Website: apple
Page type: cart
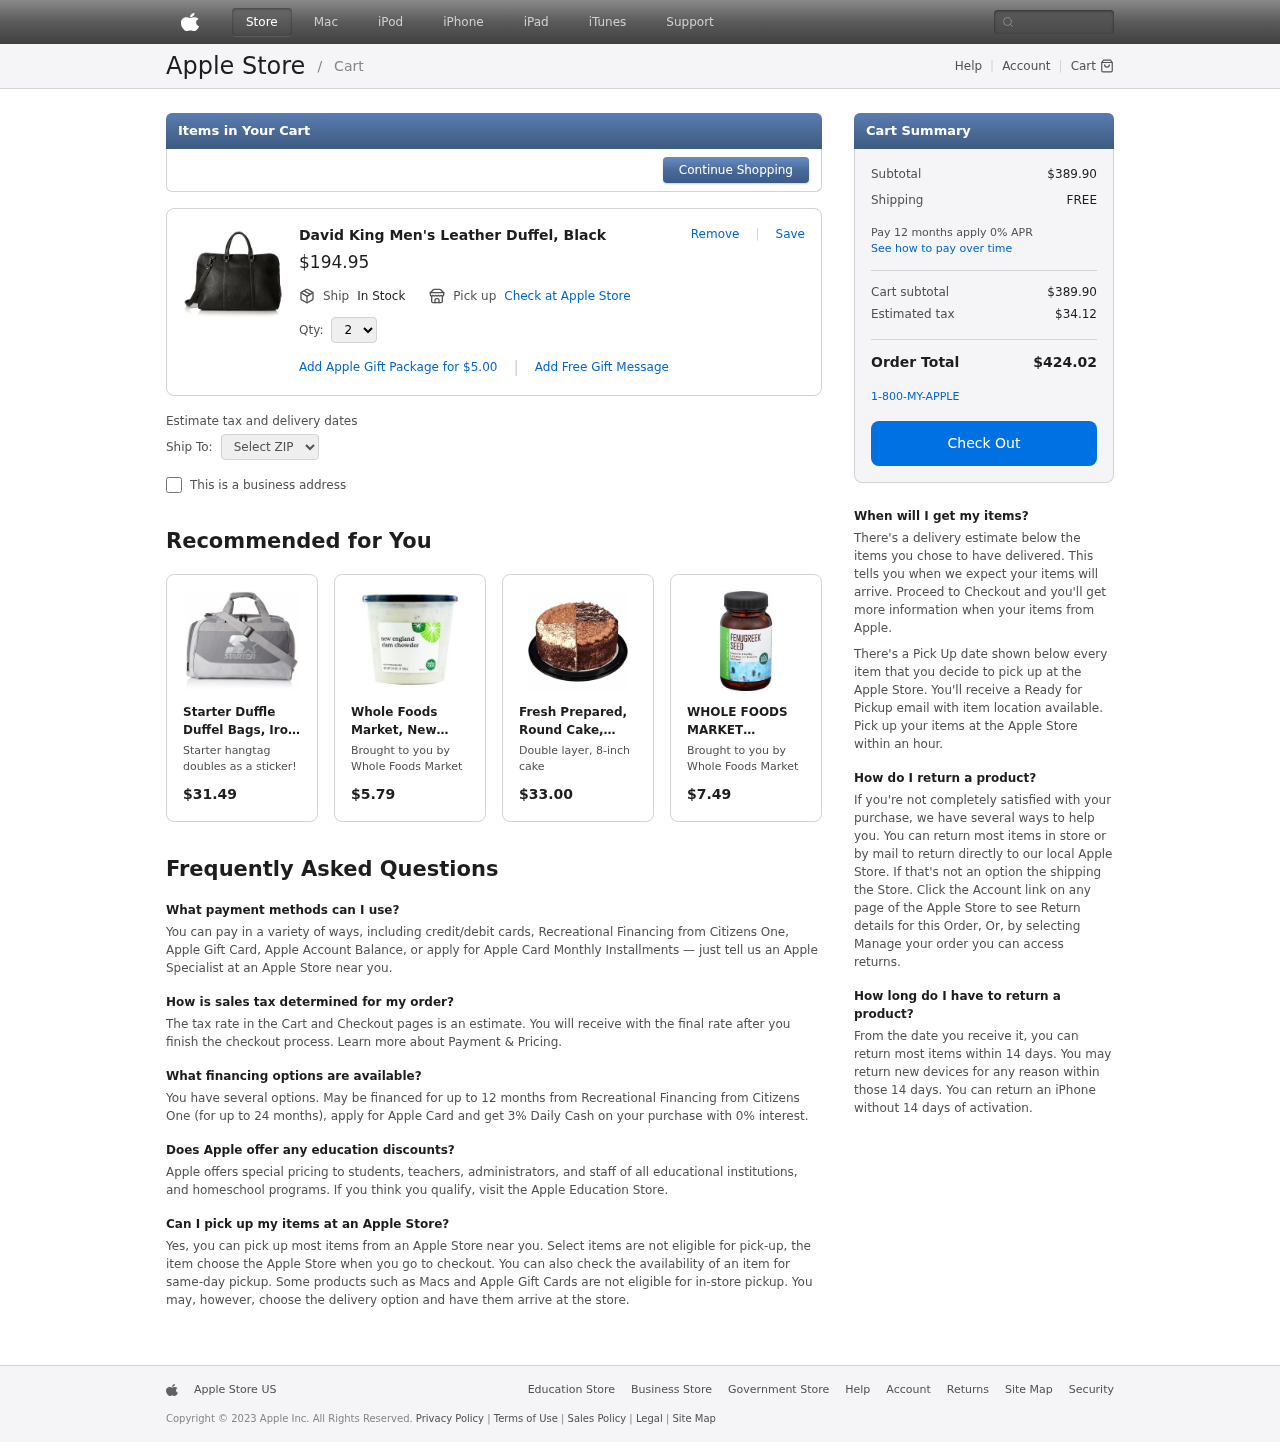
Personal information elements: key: PII_POSTCODE
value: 32486
Product elements: key: PRODUCT1_NAME
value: David King Men's Leather Duffel, Black
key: PRODUCT1_PRICE
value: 194.95
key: PRODUCT1_QUANTITY
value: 2
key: PRODUCT2_DESC
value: Starter hangtag doubles as a sticker!
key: PRODUCT2_NAME
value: Starter Duffle Duffel Bags, Iron Grey, One Size
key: PRODUCT2_PRICE
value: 31.49
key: PRODUCT3_DESC
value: Brought to you by Whole Foods Market
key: PRODUCT3_NAME
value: Whole Foods Market, New England Clam Chowder, 24 oz
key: PRODUCT3_PRICE
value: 5.79
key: PRODUCT4_DESC
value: Double layer, 8-inch cake
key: PRODUCT4_NAME
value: Fresh Prepared, Round Cake, Double Layer, Chocolate Variety, 42 Oz
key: PRODUCT4_PRICE
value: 33
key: PRODUCT5_DESC
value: Brought to you by Whole Foods Market
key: PRODUCT5_NAME
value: WHOLE FOODS MARKET Fenugreek Seed, 90 CT
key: PRODUCT5_PRICE
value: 7.49
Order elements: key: ORDER_SUBTOTAL
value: $389.90
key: ORDER_SHIPPING_COST
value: FREE
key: ORDER_SUBTOTAL2
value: $389.90
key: ORDER_TAX
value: $34.12
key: ORDER_TOTAL
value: $424.02